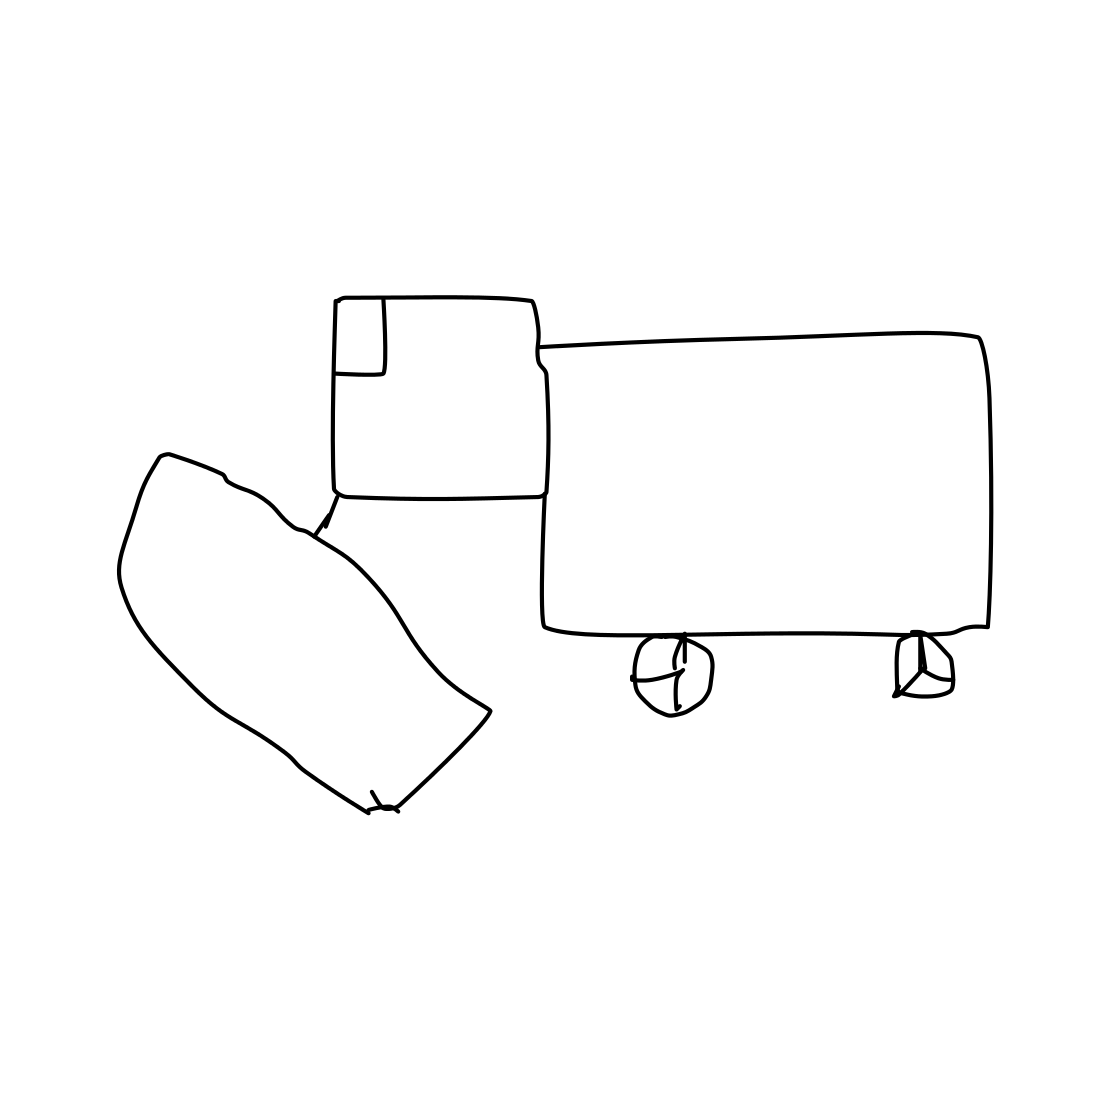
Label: bulldozer